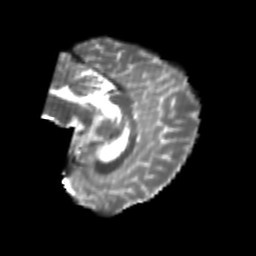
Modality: T2w
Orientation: sagittal
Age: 21
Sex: female
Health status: healthy
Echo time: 0.074 s